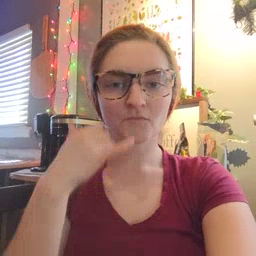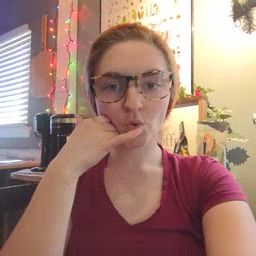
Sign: callonphone